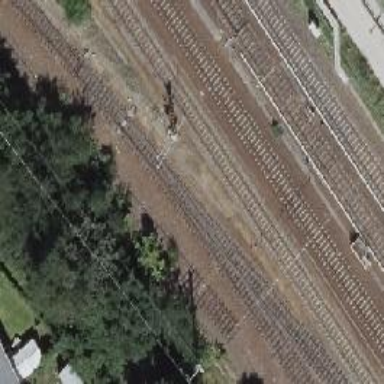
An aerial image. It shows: Railway switch with the turnout on the right side.